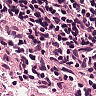
Metastatic tissue present: no